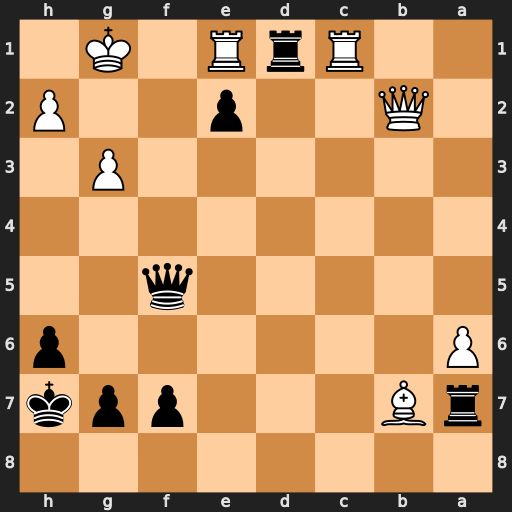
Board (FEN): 8/rB3ppk/P6p/5q2/8/6P1/1Q2p2P/2RrR1K1
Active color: b
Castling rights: -
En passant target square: -
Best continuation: Qf1+ Rxf1 exf1=Q#